Interaction volume radius: 10 \u00c5
Interaction volume height: 30 \u00c5
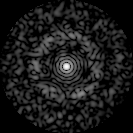
Disorder parameter: 0.8346